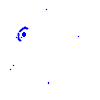
Particle: electron